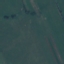
Land use / land cover: Pasture